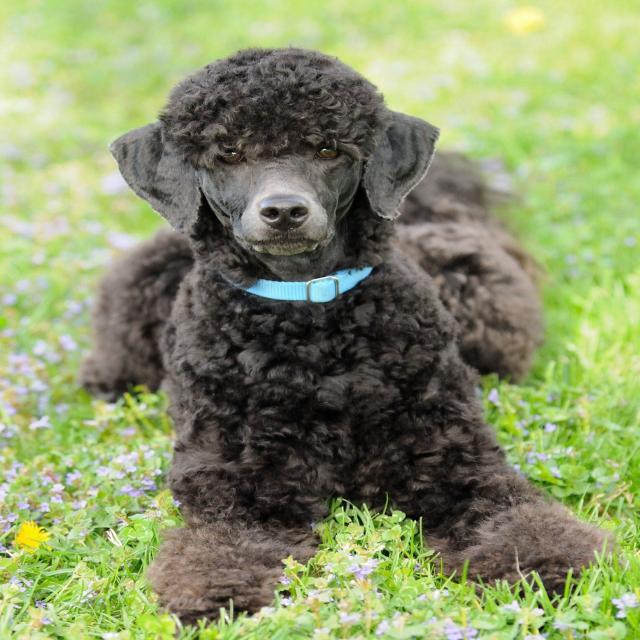
Healthy canine skin — no visible lesions, inflammation, or abnormalities. The skin and coat appear normal.